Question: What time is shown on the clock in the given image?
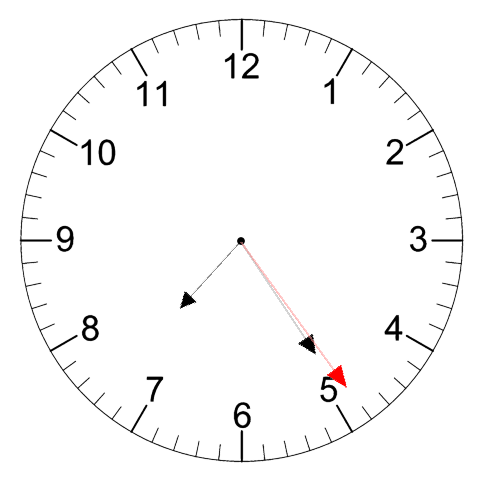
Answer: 07:24:24